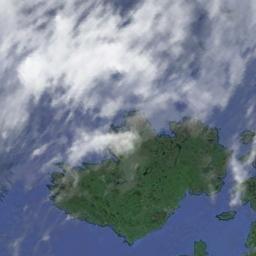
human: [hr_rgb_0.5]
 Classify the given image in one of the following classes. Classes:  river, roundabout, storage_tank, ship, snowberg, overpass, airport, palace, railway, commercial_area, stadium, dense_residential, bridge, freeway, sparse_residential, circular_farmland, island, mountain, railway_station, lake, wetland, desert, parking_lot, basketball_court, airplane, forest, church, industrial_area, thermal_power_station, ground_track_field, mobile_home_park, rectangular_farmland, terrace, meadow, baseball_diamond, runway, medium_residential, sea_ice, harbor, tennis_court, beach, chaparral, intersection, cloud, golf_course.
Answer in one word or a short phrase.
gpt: cloud